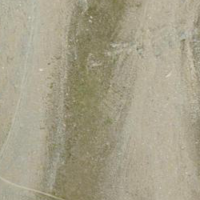
EUNIS habitat code: 48
Species observed at this site:
Euphorbia cyparissias